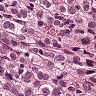
Metastatic tissue present: yes